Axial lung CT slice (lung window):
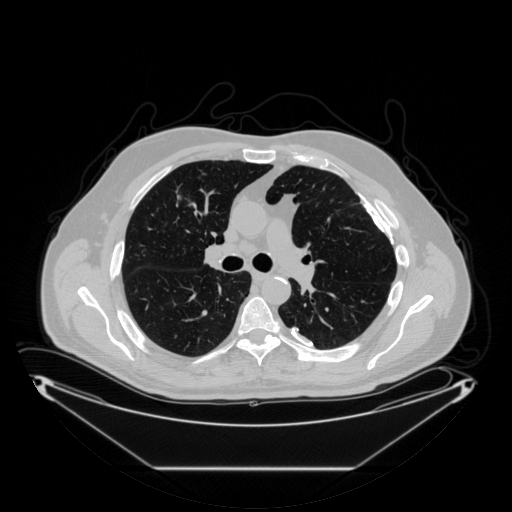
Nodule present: no